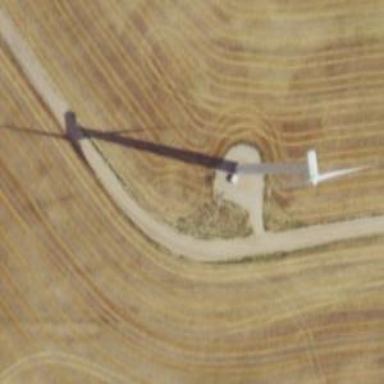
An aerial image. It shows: Wind generator using horizontal axis wind turbines.